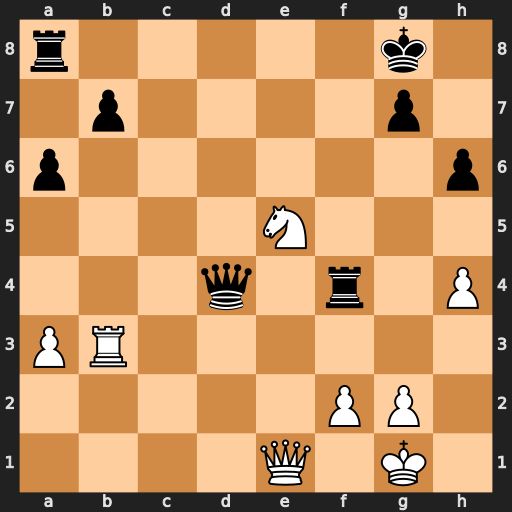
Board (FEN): r5k1/1p4p1/p6p/4N3/3q1r1P/PR6/5PP1/4Q1K1
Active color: w
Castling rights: -
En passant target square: -
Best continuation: Rb4 Qxf2+ Qxf2 Rxf2 Kxf2